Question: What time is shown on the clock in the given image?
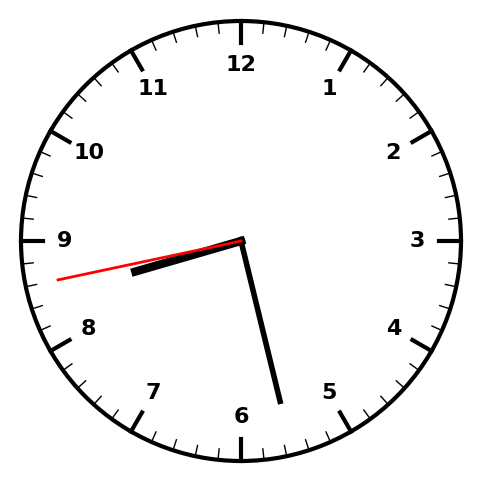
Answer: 08:27:43